Question: I read <URL> but android doesn't know 'parent="@android:style/DialogWindowTitle'.
I changed dialog style to:
'''
<style name="customDialogStyle" parent="@android:style/Theme.Dialog">
<item name="android:gravity">center_horizontal</item>
<item name="android:textSize">25dip</item>
<item name="android:textStyle">bold</item>
<item name="android:background">#04a9ee</item>
</style>
'''
and in code i have written:
'''
dialog = new Dialog(Inf_PackageActivity.this, R.style.customDialogStyle);
dialog.setTitle("Confirmation");
dialog.setContentView(R.layout.inf_dialoglayout);
'''
Every thing is ok and i have my custom dialog. but i have an issues:
The background color that I introduce in style as an attribute will fill all the dialog. I need this color just be used in Header. I have defined another background color in 'R.layout.inf_dialoglayout'
thanks
XML file of "R.layout.inf_dialoglayout":
'''
<?xml version="1.0" encoding="utf-8"?>
<LinearLayout
xmlns:android="http://schemas.android.com/apk/res/android"
android:layout_width="250dip"
android:layout_height="150dip"
android:orientation="vertical" >
<View
android:layout_width="wrap_content"
android:layout_height="3dp"
android:background="@drawable/separator" />
<TextView
android:text="Are you sure you want this package?"
style="@style/dialog.description"
android:paddingTop="10dip"
android:paddingBottom="13dip" />
<LinearLayout
android:layout_width="fill_parent"
android:layout_height="wrap_content"
android:orientation="horizontal"
android:layout_gravity="center" >
<Button
android:text="Yes!"
android:id="@+id/btnAccept"
android:background="@drawable/btngradient"
style="@style/ButtonText.Smaller" />
<Button
android:text="No!"
android:id="@+id/btnReject"
android:background="@drawable/btngradient"
style="@style/ButtonText.Smaller" />
</LinearLayout>
</LinearLayout>
'''
and finally Screenshot of app:

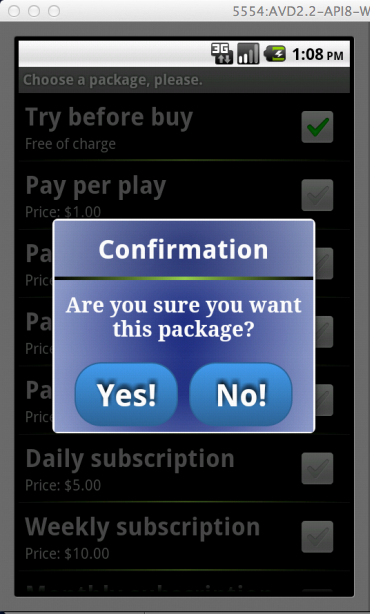
Answer: You can try with this xml i have changed the xml little bit
'''
<?xml version="1.0" encoding="utf-8"?>
<LinearLayout
xmlns:android="http://schemas.android.com/apk/res/android"
android:layout_width="250dip"
android:layout_height="150dip"
android:orientation="vertical" >
<LinearLayout
xmlns:android="http://schemas.android.com/apk/res/android"
android:layout_width="250dip"
android:layout_height="150dip"
android:orientation="vertical"
android:background=" colou u want here in ur title " >
<View
android:layout_width="wrap_content"
android:layout_height="3dp"
android:background="@drawable/separator" />
</LinearLayout>
<LinearLayout
xmlns:android="http://schemas.android.com/apk/res/android"
android:layout_width="250dip"
android:layout_height="150dip"
android:orientation="vertical" >
<TextView
android:text="Are you sure you want this package?"
style="@style/dialog.description"
android:paddingTop="10dip"
android:paddingBottom="13dip" />
</LinearLayout>
<LinearLayout
xmlns:android="http://schemas.android.com/apk/res/android"
android:layout_width="250dip"
android:layout_height="150dip"
android:orientation="vertical" >
<LinearLayout
android:layout_width="fill_parent"
android:layout_height="wrap_content"
android:orientation="horizontal"
android:layout_gravity="center" >
<Button
android:text="Yes!"
android:id="@+id/btnAccept"
android:background="@drawable/btngradient"
style="@style/ButtonText.Smaller" />
<Button
android:text="No!"
android:id="@+id/btnReject"
android:background="@drawable/btngradient"
style="@style/ButtonText.Smaller" />
</LinearLayout>
</LinearLayout>
</LinearLayout>
'''